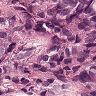
Metastatic tissue present: yes